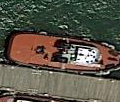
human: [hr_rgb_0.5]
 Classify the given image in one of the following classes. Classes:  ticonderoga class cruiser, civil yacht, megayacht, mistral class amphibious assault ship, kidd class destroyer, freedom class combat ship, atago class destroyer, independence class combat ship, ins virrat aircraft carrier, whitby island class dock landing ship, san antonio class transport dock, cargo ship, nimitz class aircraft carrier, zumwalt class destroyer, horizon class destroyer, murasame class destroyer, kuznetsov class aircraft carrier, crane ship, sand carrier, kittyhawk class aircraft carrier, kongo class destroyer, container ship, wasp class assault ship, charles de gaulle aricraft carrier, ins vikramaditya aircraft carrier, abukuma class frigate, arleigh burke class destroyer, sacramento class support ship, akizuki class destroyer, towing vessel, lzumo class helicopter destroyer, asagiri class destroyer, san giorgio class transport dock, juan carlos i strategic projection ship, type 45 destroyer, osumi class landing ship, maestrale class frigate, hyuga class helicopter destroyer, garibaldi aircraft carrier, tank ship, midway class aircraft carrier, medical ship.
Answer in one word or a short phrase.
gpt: Towing vessel